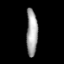
Tissue: lung
Cell type: T cells
Senescence score: 0.2006
Nuclear area (px): 518
Mean DAPI intensity: 161.583